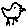
Label: bird